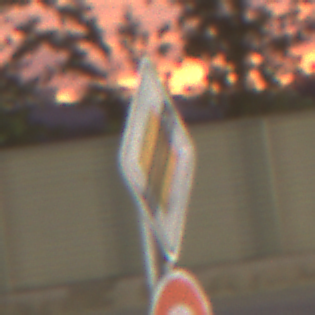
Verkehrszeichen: EndeVorfahrtsstrasse
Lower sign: Ueberholverbot
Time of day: SunriseSunset
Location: Outdoor (Urban)
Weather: PartlyCloudy
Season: NotSpecified
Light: Artificial